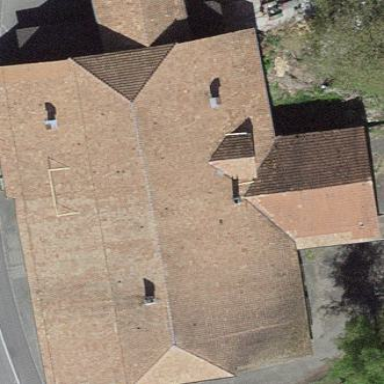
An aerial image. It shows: Farm building with half-hipped roof shape.